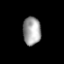
Tissue: prostate
Cell type: T cells
Senescence score: 0.6853
Nuclear area (px): 502
Mean DAPI intensity: 158.163